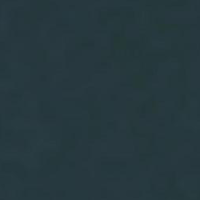
EUNIS habitat code: 14
Species observed at this site:
Chroicocephalus ridibundus
Phalacrocorax carbo
Corvus corone
Larus michahellis
Cygnus olor
Podiceps cristatus
Fulica atra
Anas platyrhynchos
Hirundo rustica
Aythya fuligula
Columba livia
Passer domesticus
Buteo buteo
Delichon urbicum